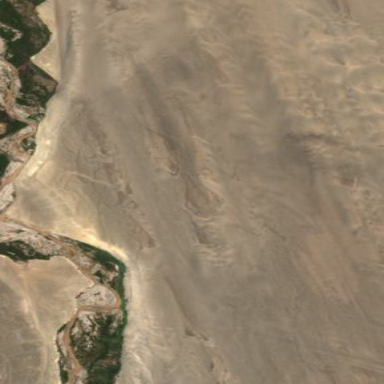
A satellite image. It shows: Scenic sand dunes in natural setting.